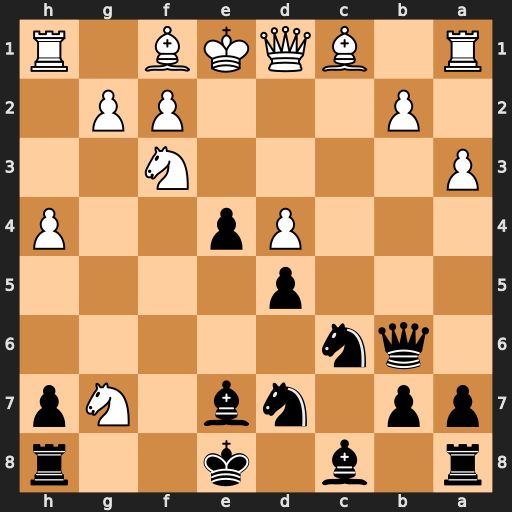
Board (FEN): r1b1k2r/pp1nb1Np/1qn5/3p4/3Pp2P/P4N2/1P3PP1/R1BQKB1R
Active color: b
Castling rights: KQkq
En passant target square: -
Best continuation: Kf7 Nf5 exf3 Qxf3 Nf6